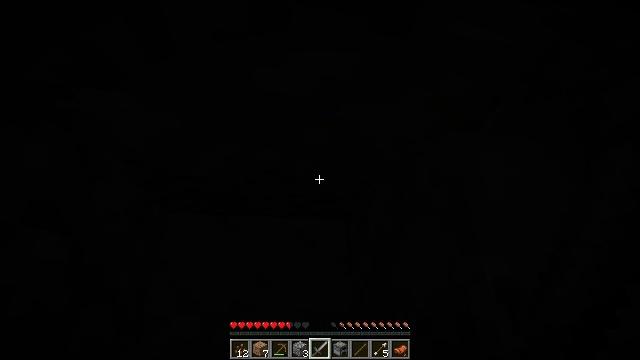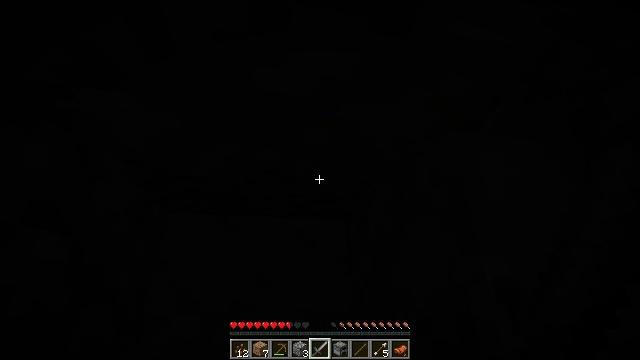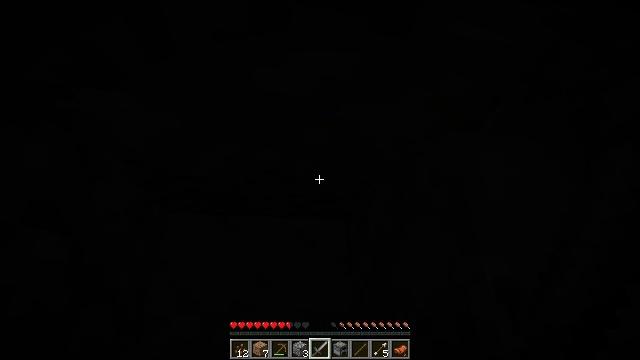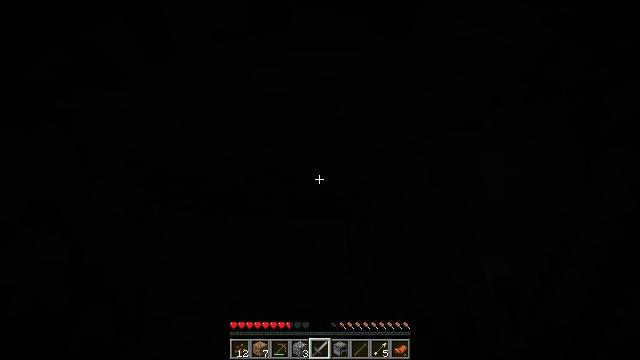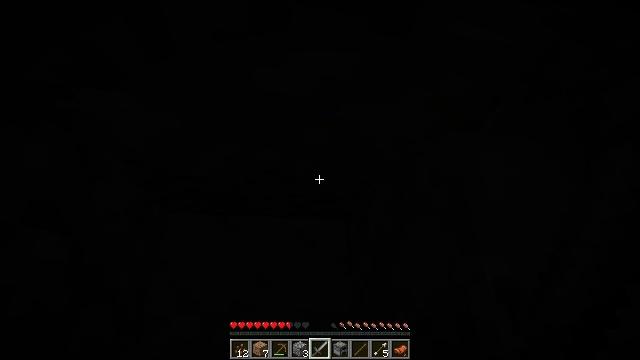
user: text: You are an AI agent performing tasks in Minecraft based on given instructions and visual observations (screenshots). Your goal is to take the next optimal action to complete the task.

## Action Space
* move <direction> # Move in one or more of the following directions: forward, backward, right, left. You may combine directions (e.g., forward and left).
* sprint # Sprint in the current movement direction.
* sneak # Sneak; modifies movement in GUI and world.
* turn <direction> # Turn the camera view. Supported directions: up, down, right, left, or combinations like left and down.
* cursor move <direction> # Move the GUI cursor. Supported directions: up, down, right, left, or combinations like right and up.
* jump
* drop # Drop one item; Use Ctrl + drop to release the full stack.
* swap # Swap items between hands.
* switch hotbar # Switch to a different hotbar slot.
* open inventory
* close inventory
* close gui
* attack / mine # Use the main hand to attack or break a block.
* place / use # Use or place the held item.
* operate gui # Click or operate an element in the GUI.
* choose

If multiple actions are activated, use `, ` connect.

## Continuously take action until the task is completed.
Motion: motion action
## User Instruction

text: Remove and gather vines.
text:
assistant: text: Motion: no_op
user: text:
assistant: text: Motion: no_op
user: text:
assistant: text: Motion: no_op
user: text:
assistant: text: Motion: no_op
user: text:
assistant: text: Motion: no_op
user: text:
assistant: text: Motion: no_op
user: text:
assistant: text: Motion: no_op
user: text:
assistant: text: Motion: no_op
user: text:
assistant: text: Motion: no_op
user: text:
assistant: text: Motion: no_op
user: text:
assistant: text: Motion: no_op
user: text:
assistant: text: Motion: no_op
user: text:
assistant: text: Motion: no_op
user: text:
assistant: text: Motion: no_op
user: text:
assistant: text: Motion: no_op
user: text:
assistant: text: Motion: no_op
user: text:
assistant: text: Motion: no_op
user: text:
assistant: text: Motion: no_op
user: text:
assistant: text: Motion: no_op
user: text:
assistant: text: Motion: no_op
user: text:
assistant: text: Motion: no_op
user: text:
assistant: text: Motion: no_op
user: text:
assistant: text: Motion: no_op
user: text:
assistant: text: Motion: no_op
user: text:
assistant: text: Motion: no_op
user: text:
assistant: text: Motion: no_op
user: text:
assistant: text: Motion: no_op
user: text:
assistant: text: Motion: no_op
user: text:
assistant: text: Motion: no_op
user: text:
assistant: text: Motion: no_op